Question:
When I start my application, my computer loads it 15 seconds. It loads a whole bunch of grids and things that I want to load dynamically.
What do I have to do if I want for those grids to be loaded "on demand"? Do I have to load controllers dynamically or just the grids? And how?
Thank you. :)
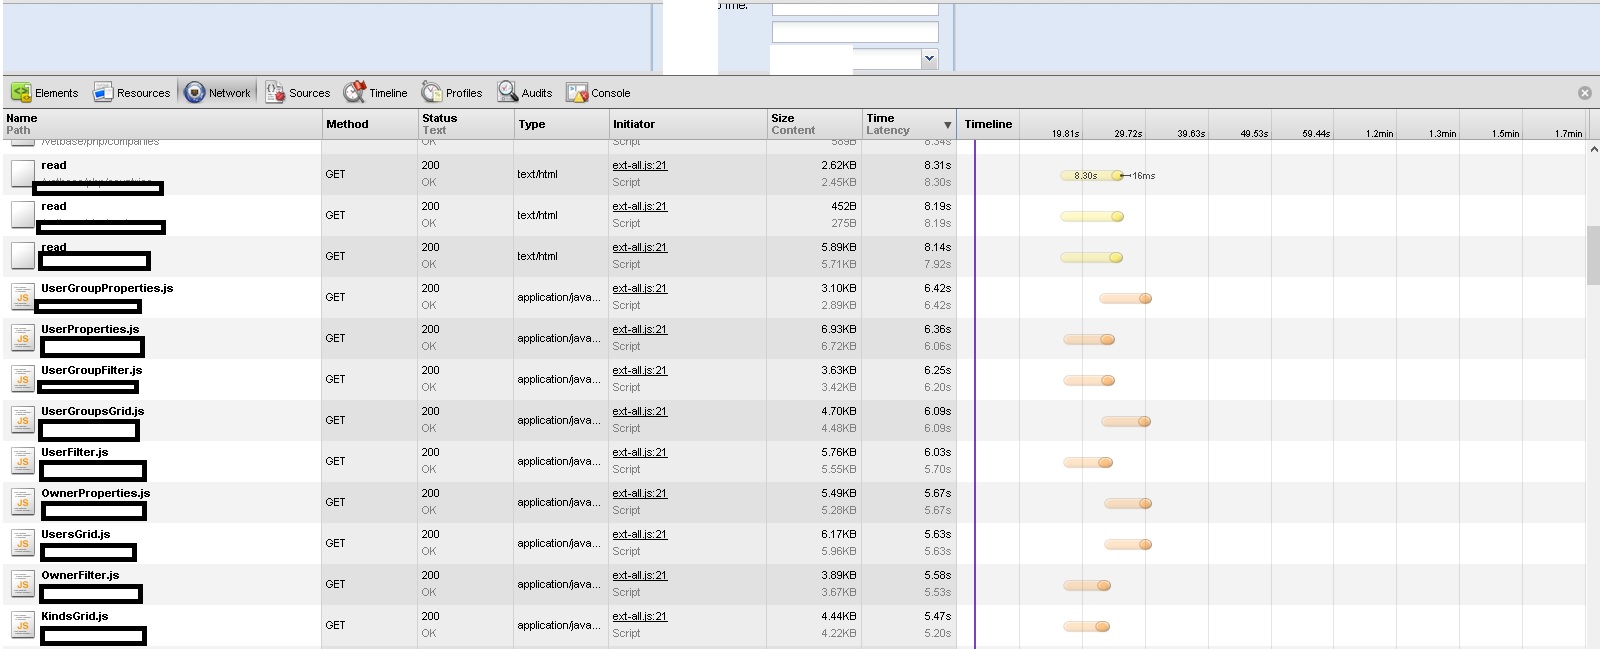
Answer: That depends on your application structure and the configuration of the stores. Following are some tweaks that you may apply:
- remove autoLoad from the stores and keep in mind that you now need to care about loading if you don't apply paging or filtering. Any store that you place in your controller store array will be instantiated as soon as the controller get instantiated, which is great but cause the load of the store if autoLoad is true. Based on the implementation the store will get loaded again for example a pagingToolbar will defiantly again fire a load so the first could be spared. - apply a sort of lazy controller loading. ; only apply that controllers into the application <URL>. Anyway, the lazy controller initialization will defer all Ext.Loader request for each of these controllers till the controller get initialized, so this will help you most I guess.